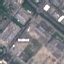
Land use / land cover class: Industrial